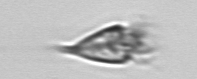
Label: Paratontonia_gracillima